Interaction volume radius: 5 \u00c5
Interaction volume height: 40 \u00c5
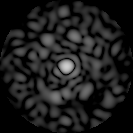
Disorder parameter: 0.8348